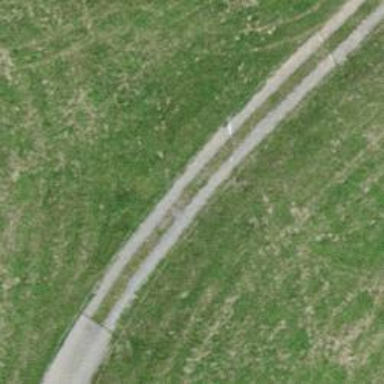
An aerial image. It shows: Track with grade2 tracktype.